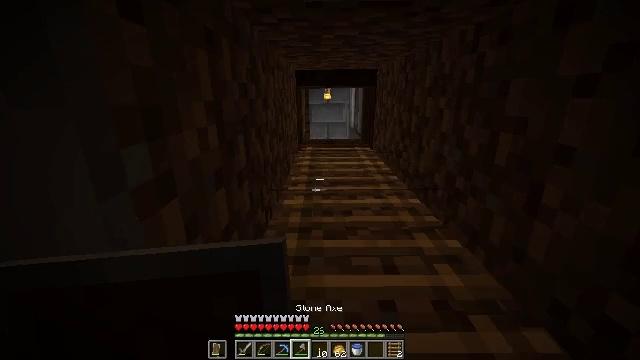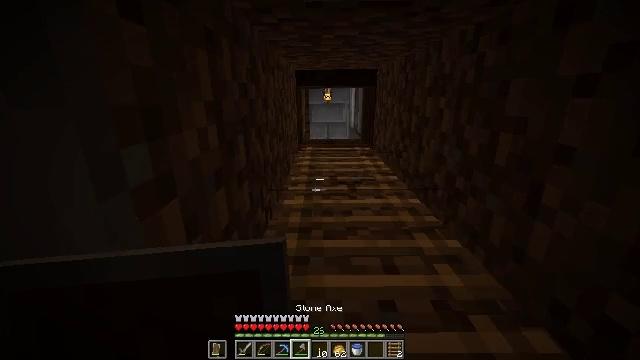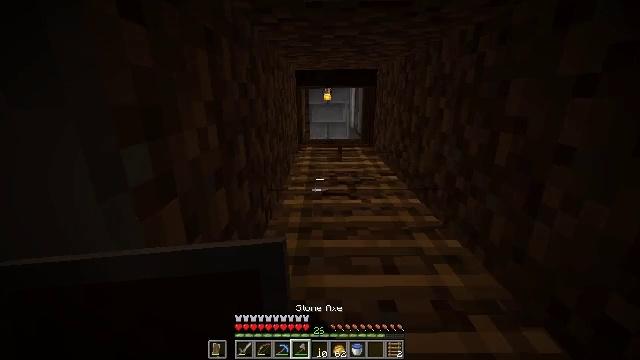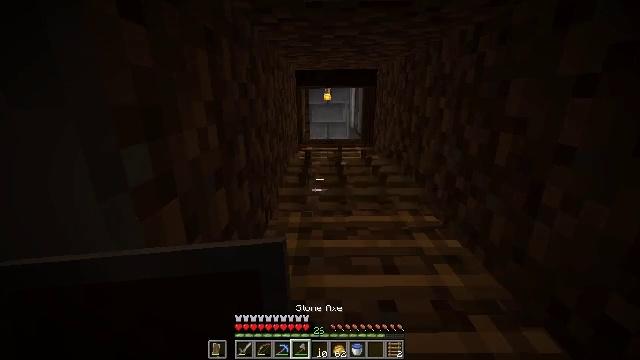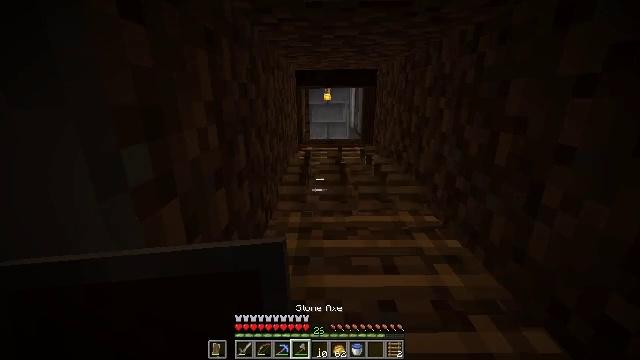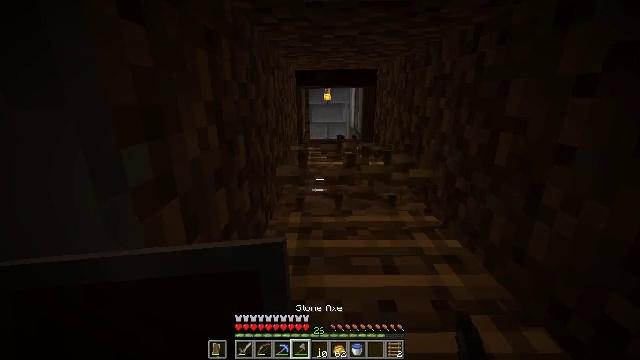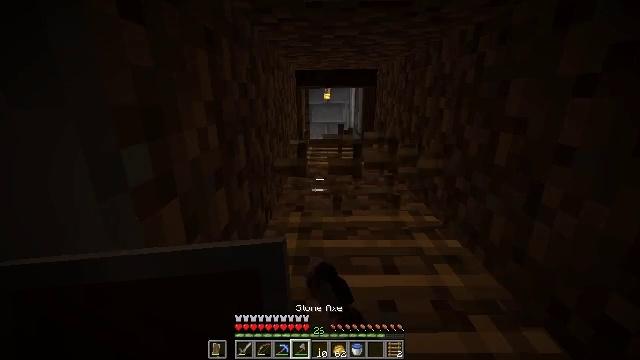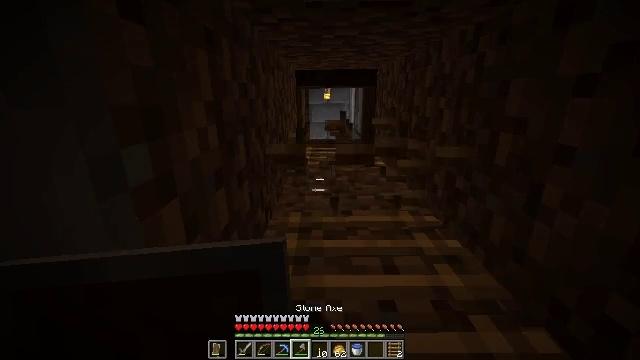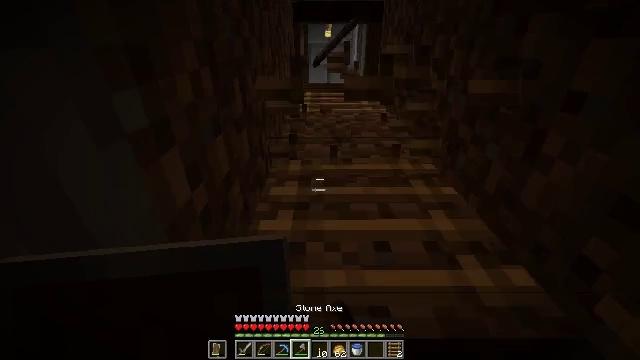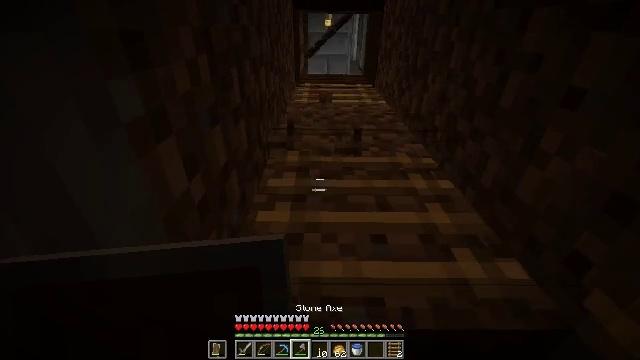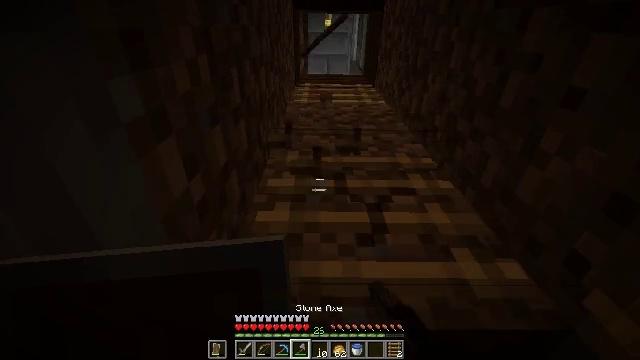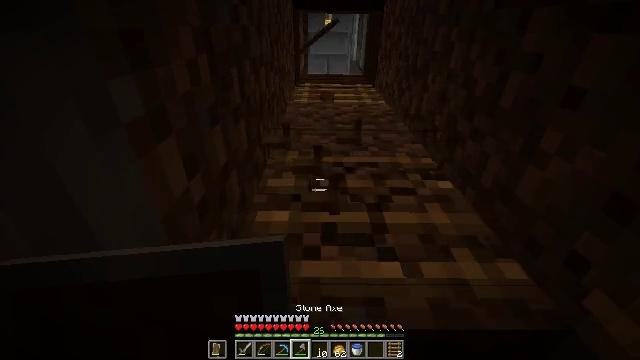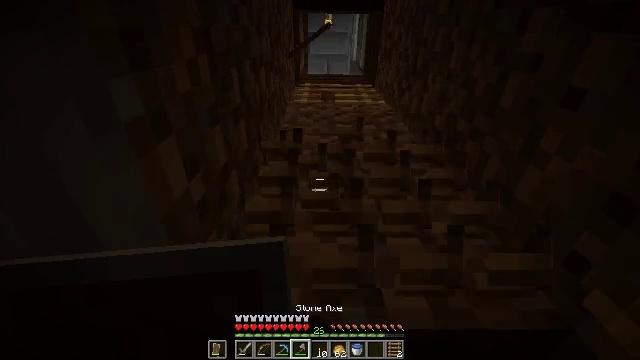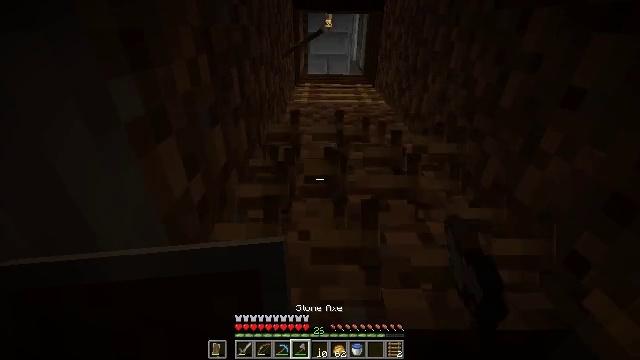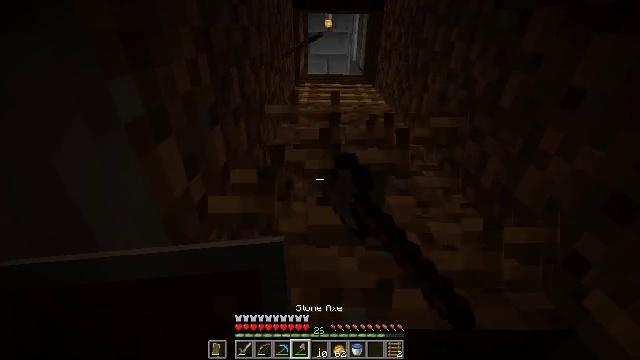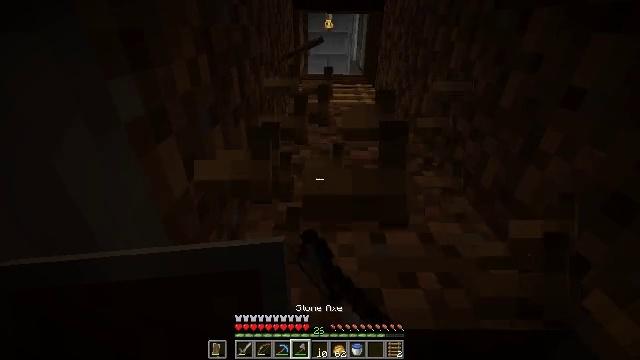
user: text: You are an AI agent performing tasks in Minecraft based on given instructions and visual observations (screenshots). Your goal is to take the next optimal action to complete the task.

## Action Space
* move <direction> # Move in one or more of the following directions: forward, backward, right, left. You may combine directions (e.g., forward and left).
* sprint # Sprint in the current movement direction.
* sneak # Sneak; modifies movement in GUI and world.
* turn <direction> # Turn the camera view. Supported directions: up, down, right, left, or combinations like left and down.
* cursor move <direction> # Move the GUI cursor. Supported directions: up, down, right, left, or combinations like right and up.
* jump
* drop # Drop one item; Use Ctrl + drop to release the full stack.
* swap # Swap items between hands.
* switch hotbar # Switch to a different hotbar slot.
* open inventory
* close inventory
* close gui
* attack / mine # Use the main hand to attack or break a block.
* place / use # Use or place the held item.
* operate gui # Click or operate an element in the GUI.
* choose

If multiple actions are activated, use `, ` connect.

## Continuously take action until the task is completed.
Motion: motion action
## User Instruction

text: Disassemble the ladder.
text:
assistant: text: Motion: attack / mine
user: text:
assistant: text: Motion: attack / mine
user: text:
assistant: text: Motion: attack / mine
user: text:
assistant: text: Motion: attack / mine
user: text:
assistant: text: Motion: attack / mine
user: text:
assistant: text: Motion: attack / mine
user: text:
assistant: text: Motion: attack / mine
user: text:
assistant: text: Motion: turn down, attack / mine
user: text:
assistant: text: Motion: turn down, attack / mine
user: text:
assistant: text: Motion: attack / mine
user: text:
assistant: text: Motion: attack / mine
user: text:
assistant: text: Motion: attack / mine
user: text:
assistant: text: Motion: attack / mine
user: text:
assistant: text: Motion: attack / mine
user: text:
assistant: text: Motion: attack / mine
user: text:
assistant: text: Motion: no_op
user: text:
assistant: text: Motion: turn right and up
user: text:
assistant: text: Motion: turn up
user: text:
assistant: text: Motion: no_op
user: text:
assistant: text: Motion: no_op
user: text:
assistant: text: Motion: no_op
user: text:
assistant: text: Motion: no_op
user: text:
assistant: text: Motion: attack / mine
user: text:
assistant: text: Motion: attack / mine
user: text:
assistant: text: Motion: attack / mine
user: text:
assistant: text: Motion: turn up, attack / mine
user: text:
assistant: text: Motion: attack / mine
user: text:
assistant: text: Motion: attack / mine
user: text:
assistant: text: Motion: attack / mine
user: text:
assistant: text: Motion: attack / mine